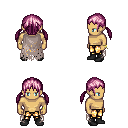
a pixel art fantasy rpg character, male body template, human, tanned skin, gray tattered cape, gold greaves, pink twin-tailed hairstyle, bracelets, black shoes, four views (front, back, left, right), 2x2 character sprite sheet, small pixel art, hard edges, no anti-aliasing